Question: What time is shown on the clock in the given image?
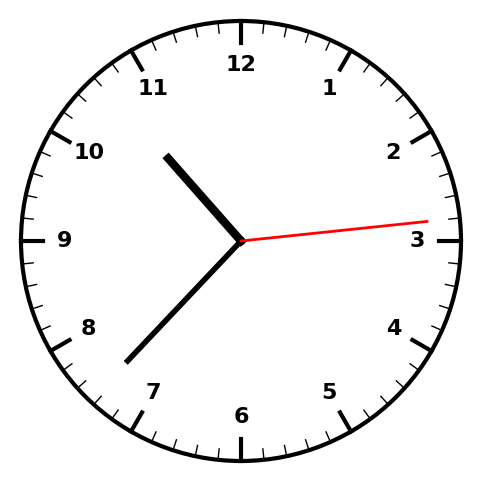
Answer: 10:37:14